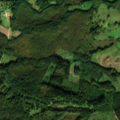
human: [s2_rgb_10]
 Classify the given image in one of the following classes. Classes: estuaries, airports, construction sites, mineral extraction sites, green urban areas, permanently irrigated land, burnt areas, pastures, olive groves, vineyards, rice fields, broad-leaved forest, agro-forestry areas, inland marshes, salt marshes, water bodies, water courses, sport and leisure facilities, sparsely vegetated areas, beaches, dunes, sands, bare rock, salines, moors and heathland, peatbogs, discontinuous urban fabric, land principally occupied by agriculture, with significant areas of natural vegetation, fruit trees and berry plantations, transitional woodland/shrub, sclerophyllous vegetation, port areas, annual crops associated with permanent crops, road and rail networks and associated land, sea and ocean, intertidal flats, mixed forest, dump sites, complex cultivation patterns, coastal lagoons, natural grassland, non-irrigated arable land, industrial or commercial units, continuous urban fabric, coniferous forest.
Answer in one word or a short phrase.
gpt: land principally occupied by agriculture, with significant areas of natural vegetation, broad-leaved forest, coniferous forest, mixed forest, water bodies